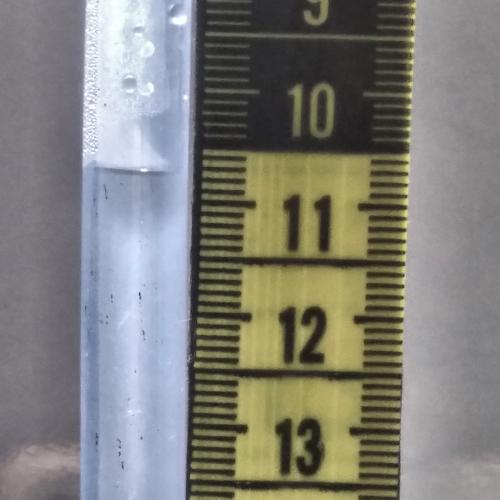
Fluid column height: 10.7 cm